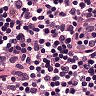
Metastatic tissue present: no